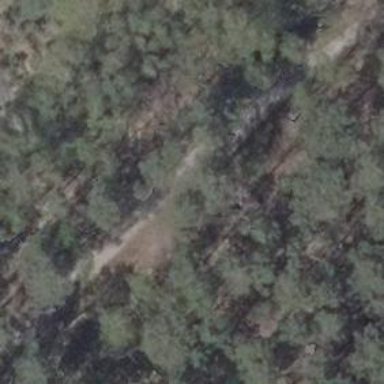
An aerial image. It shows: Sandy track road.